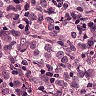
Metastatic tissue present: yes